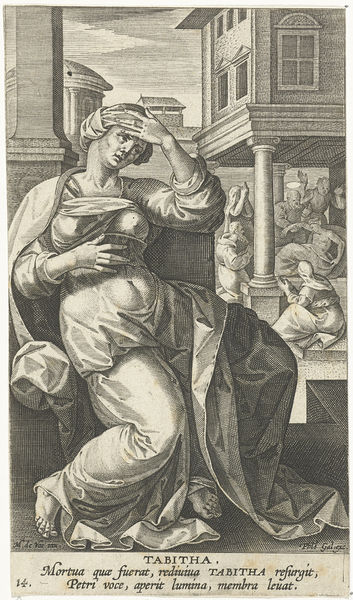
Titel: Tabita
Künstler: Jan (II) Collaert
Standort: Amsterdam
Institution: Rijksmuseum
Schlagwörter: architecture, column, columns, crowd, hat, men, people, white, window, women, arm, black, dress, gray, portrait, robe, woman, print, sheet, hand, angel, classical, greek, naked, roman, stone, building, folded, head, house, death, eyes, feet, drawing, paper, black and white, castle, shadow, fabric, mother, etching, sketch, french, breast, town, city, clothes, dome, temple, buildings, italian, scale, foot, engraving, pencil, cloth, breasts, sandals, book, ill, pillar, bible, page, vice, latin, stomach, text, bowl, turban, proportion, anguish, fear, cream, tired, sorrow, barefoot, sick, sickness, belly, l, faint, petri, number, fold, boob, 14, buiding, que, fainting, weary, creased, tabitha, mortua, fuerat, rediuiua, refurgit, aperit, lumina, membra, leuat, voce, phil, navek, proporti, ojpropor, tabita, lo, unwell